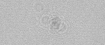
Label: camera_spot